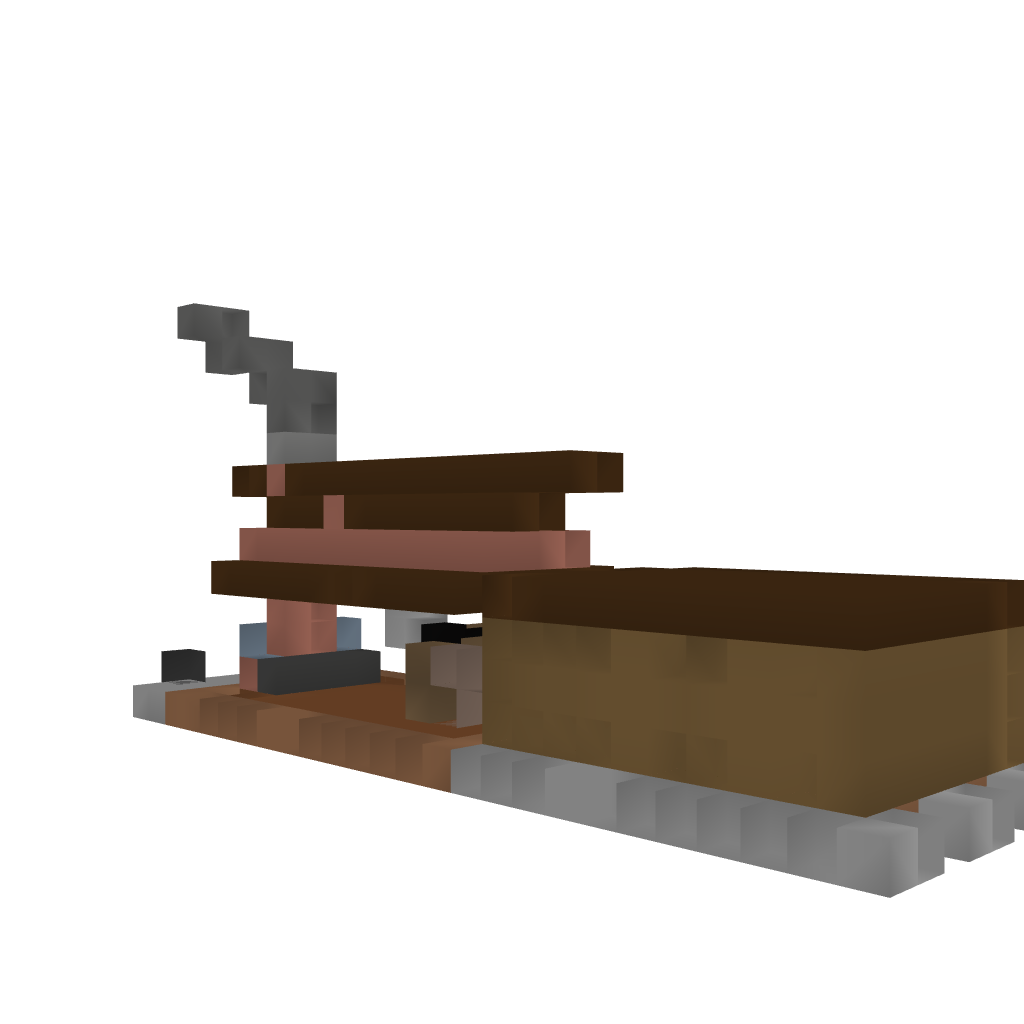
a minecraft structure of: Old Tyme Cabin